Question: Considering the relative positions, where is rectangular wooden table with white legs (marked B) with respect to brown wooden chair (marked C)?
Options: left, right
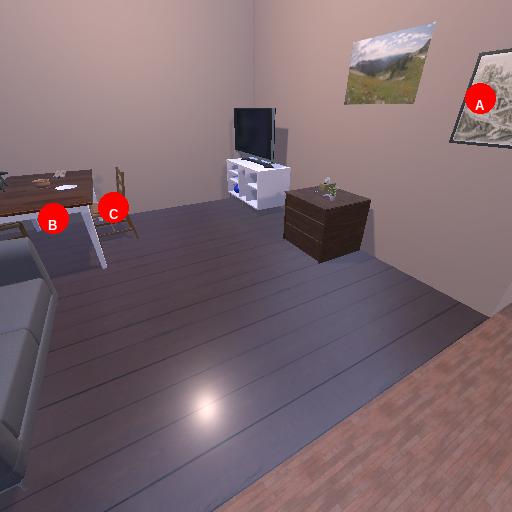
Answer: left